Field crop: maize
Growth stage: 2
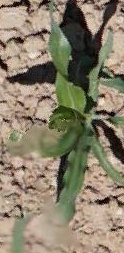
Species: maize